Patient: sex M, age 78
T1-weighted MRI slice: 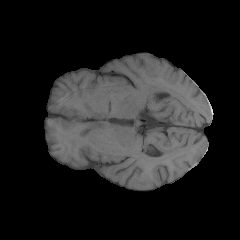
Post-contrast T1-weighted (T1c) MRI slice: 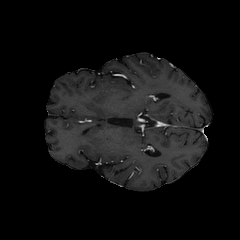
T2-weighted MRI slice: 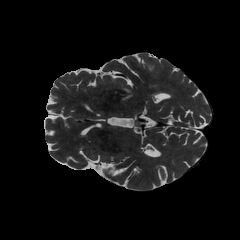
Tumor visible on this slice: yes
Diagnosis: Glioblastoma, IDH-wildtype
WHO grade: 4